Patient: sex F, age 38
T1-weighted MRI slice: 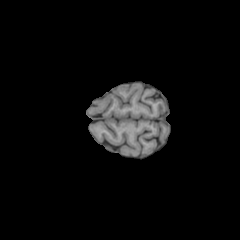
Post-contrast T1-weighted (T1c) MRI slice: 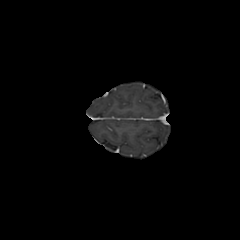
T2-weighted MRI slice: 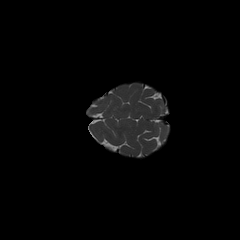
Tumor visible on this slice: no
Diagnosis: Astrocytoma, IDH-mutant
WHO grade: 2